九年级 · 度量几何学
如图, 在矩形 $A B C D$ 中, $A B=3, A D=5$, 点 $E$ 在 $D C$ 上, 将矩形 $A B C D$ 沿 $A E$ 折叠, 点 $D$ 恰好落在 $B C$ 边上的点 $F$ 处, 那么 $\sin \angle E F C$ 的

值为 \$ \qquad \$
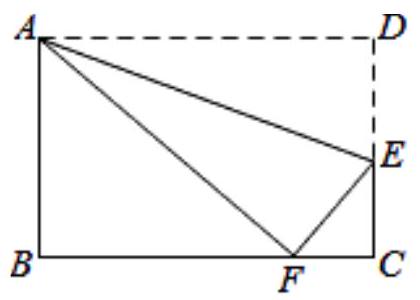
答案: $\frac{4}{5}$
解析: $\because$ 四边形 $A B C D$ 为矩形,

$\therefore A D=B C=5, A B=C D=3$,

$\because$ 矩形 $A B C D$ 沿直线 $A E$ 折叠, 顶点 $D$ 恰好落在 $B C$ 边上的 $F$ 处,

$\therefore A F=A D=5, E F=D E$

在Rt $\triangle A B F$ 中, $\because B F=\sqrt{A F^{2}-A B^{2}}=4$,

$\therefore C F=B C-B F=5-4=1$,

设 $C E=x$ ，则 $D E=E F=3-x$

在Rt $\triangle E C F$ 中, $\because C E^{2}+F C^{2}=E F^{2}$,

$\therefore x^{2}+1^{2}=(3-x)^{2}$, 解得 $x=\frac{4}{3}$,

$\therefore E F=3-x=\frac{5}{3}$,

$\therefore \sin \angle E F C=\frac{C E}{E F}=\frac{4}{5}$.

故答案为: $\frac{4}{5}$.